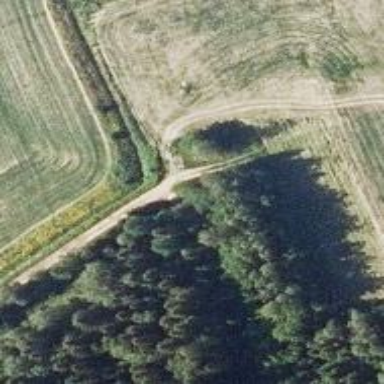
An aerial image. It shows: Track road with excellent visibility.